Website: home-depot
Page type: customer-info-address
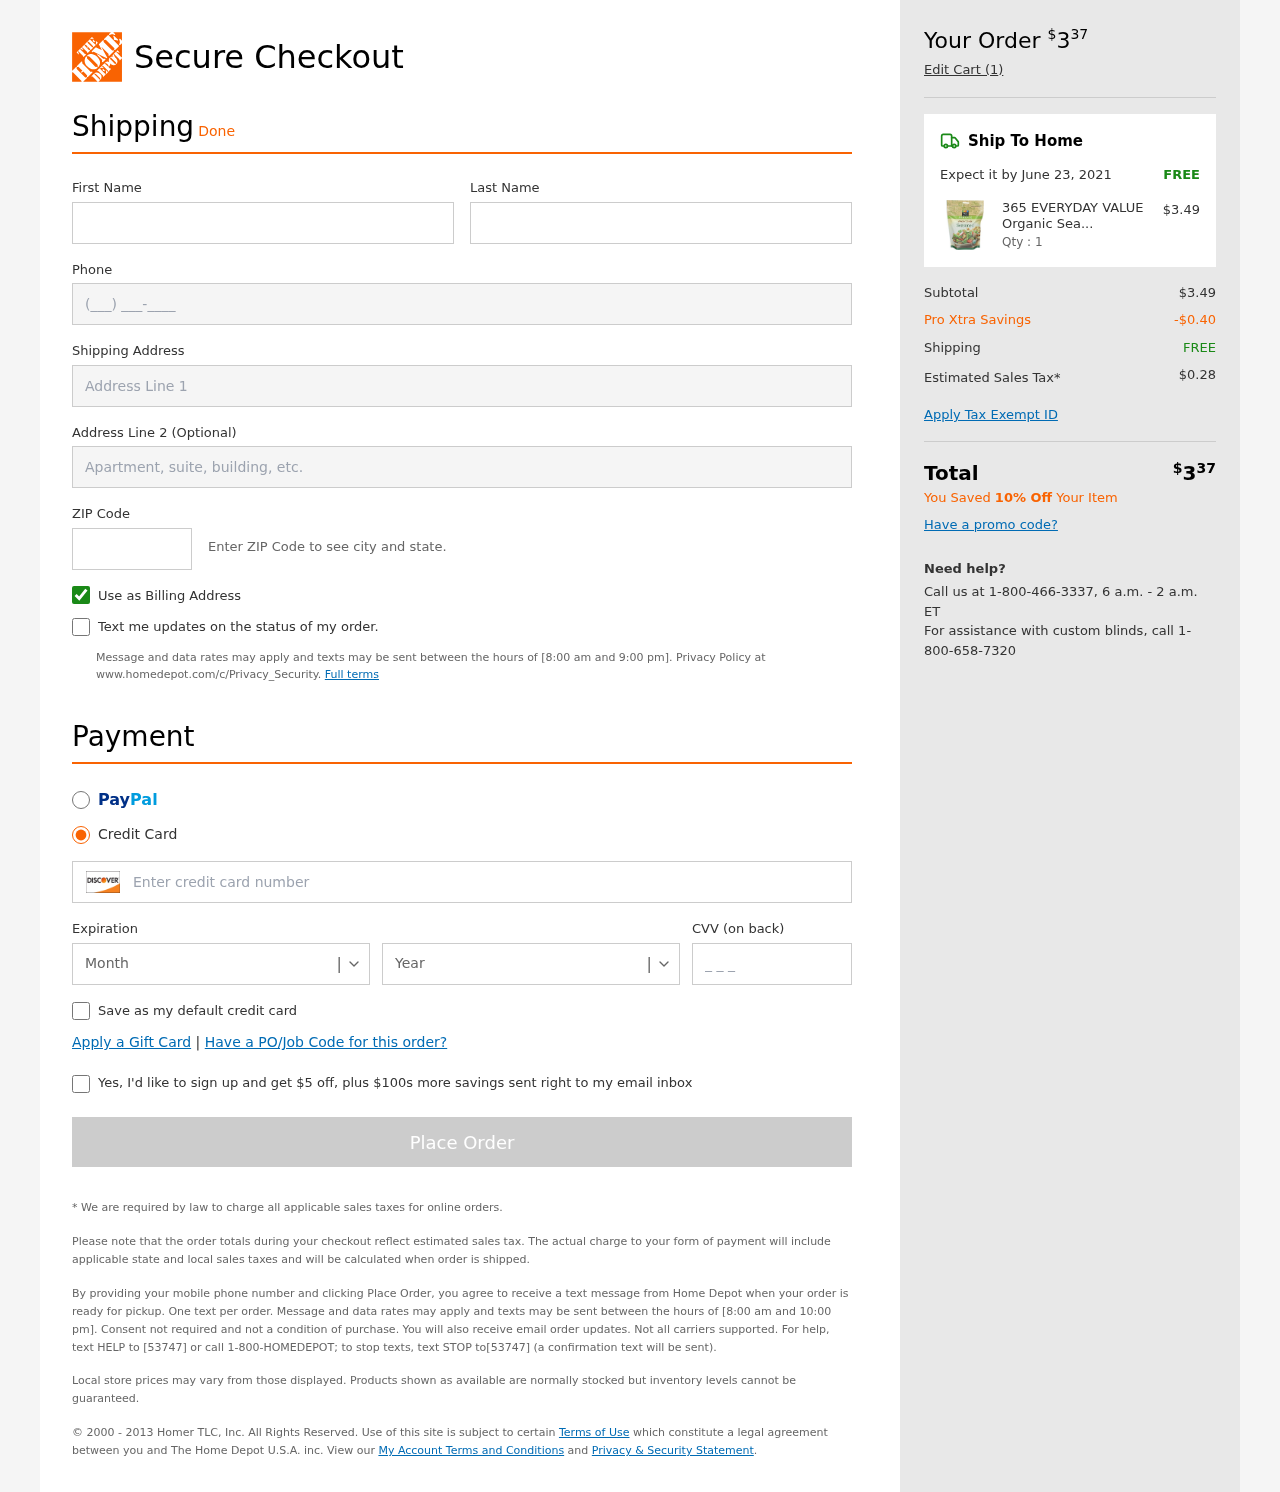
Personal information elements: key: PII_CARD_CVV
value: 576
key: PII_CARD_EXPIRY_MONTH
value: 06
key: PII_CARD_EXPIRY_YEAR
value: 29
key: PII_CARD_NUMBER
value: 6011 0938 1914 4949
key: PII_FIRSTNAME
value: Eric
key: PII_LASTNAME
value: Johnson
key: PII_PHONE
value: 2523497240
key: PII_POSTCODE
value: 45565
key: PII_STREET
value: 647 Lori Junctions Suite 407
Product elements: key: PRODUCT1_NAME
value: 365 EVERYDAY VALUE Organic Seasoned Croutons, 4.5 OZ
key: PRODUCT1_PRICE
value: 3.49
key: PRODUCT1_QUANTITY
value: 1
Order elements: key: ORDER_TOTAL
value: $337
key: ORDER_NUM_ITEMS
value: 1
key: ORDER_DELIVERY_DATE
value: June 23, 2021
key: ORDER_SHIPPING_COST
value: FREE
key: ORDER_SUBTOTAL
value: $3.49
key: ORDER_DISCOUNT
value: -$0.40
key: ORDER_SHIPPING_COST2
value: FREE
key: ORDER_TAX
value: $0.28
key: ORDER_TOTAL2
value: $337
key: ORDER_SAVINGS_MESSAGE
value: You Saved 10% Off Your Item